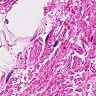
Metastatic tissue present: no